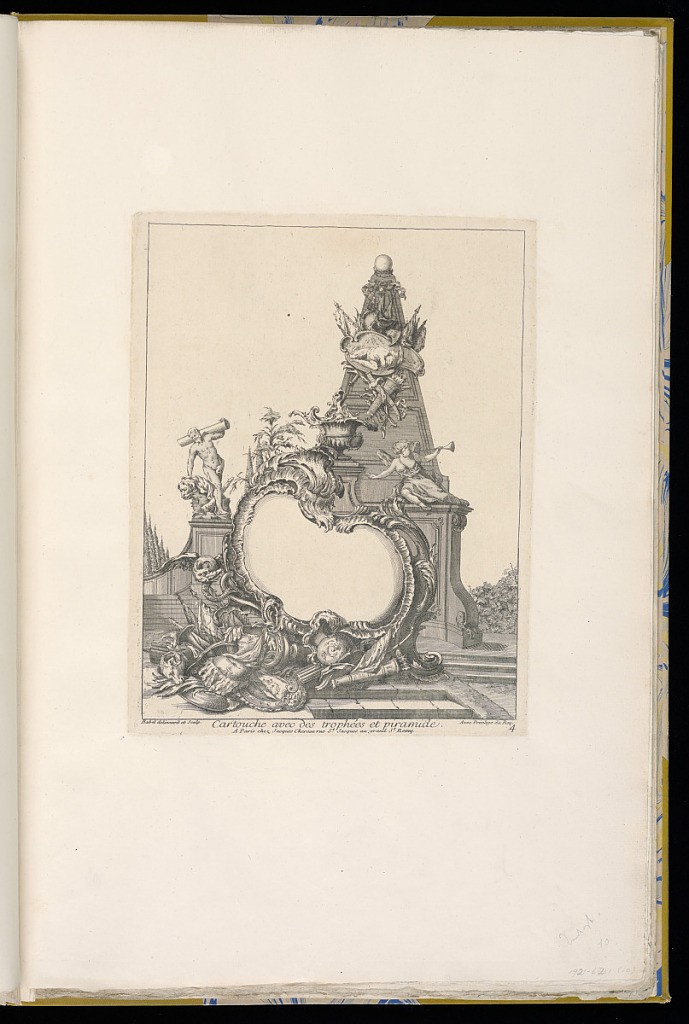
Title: Cartouche avec des trophées et piramide
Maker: Pierre Edme Babel, French, 1720–1775
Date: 1743-1763
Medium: Engraving on off-white laid paper
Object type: Print
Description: Rocaille cartouche in front of a pyramid. In front of the cartouche are attributes of war, including shields, body armor, flags, horns, bows and arrows. The plate is signed and numbered.